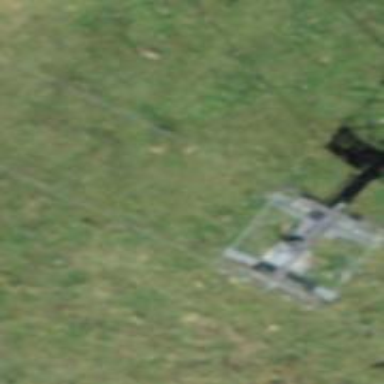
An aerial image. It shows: Pylon for aerialway.